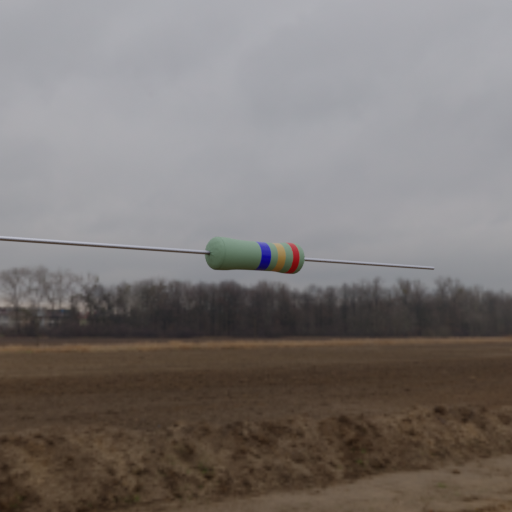
Resistor colour bands (in order): blue, gold, red